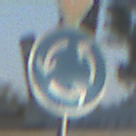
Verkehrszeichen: Kreisverkehr
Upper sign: VorfahrtGewaehren
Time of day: SunriseSunset
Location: Outdoor (Special)
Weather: Clear
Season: NotSpecified
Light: Natural